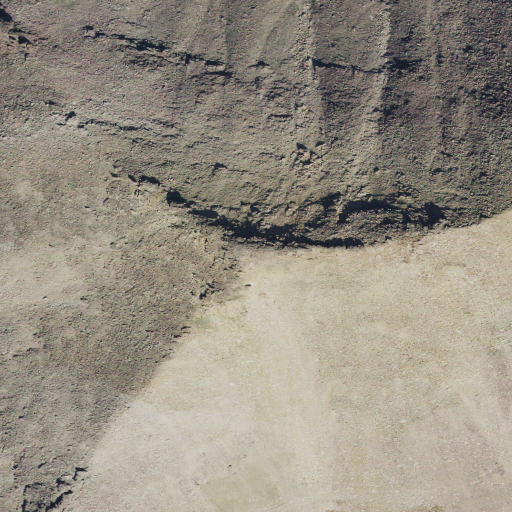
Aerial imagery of mountain in Utah named Explorer Peak containing only barren land